Field crop: maize
Growth stage: 2
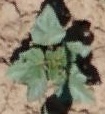
Species: datura